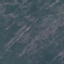
Land use / land cover: HerbaceousVegetation